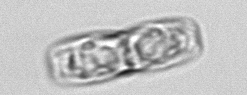
Label: pennate_morphotype1